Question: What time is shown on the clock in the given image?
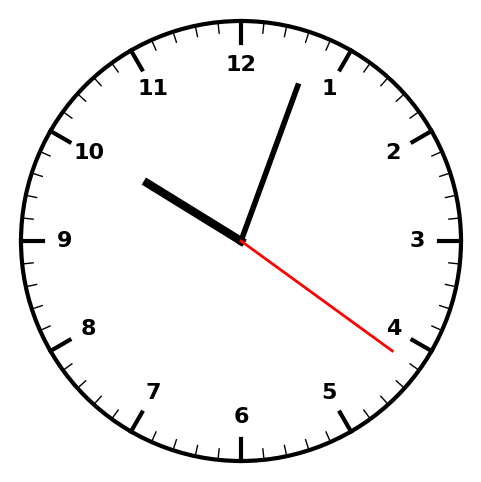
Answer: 10:03:21